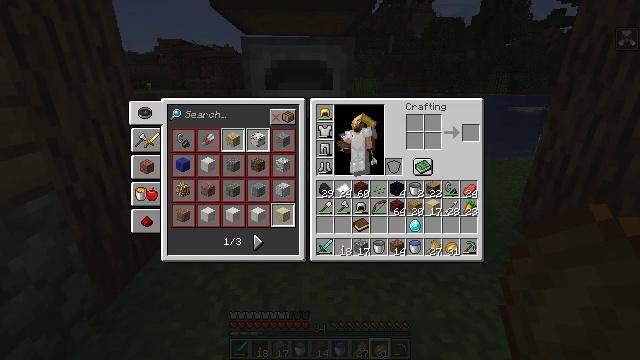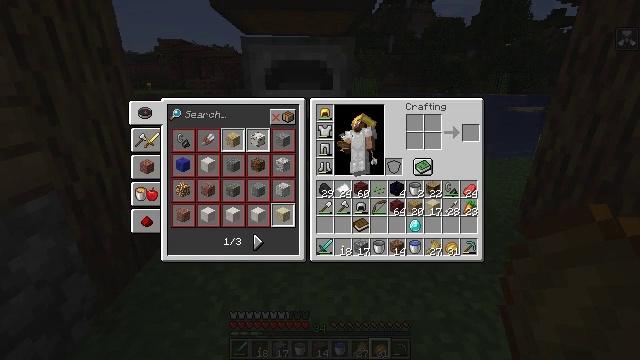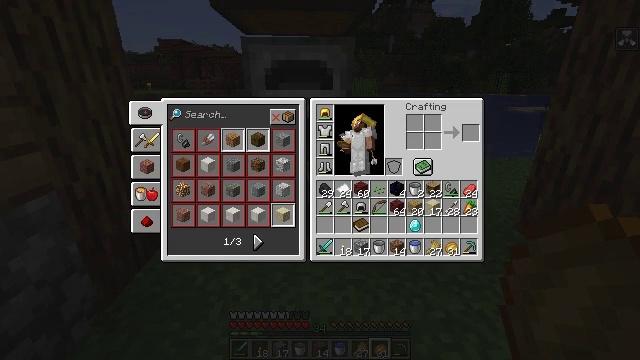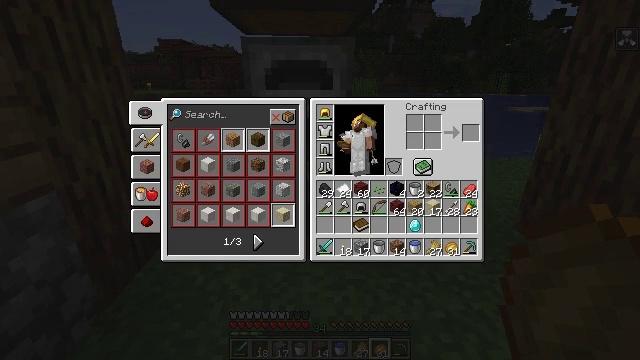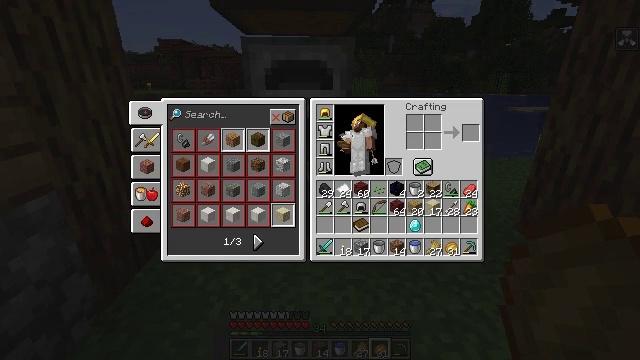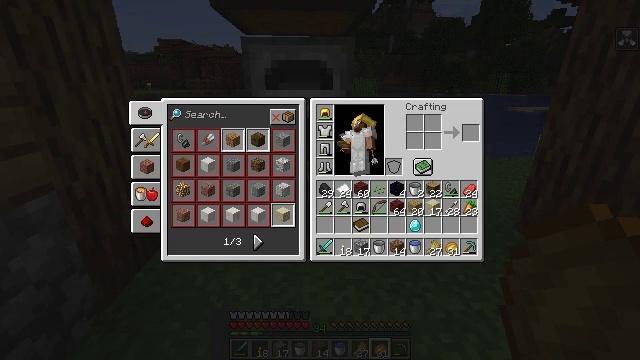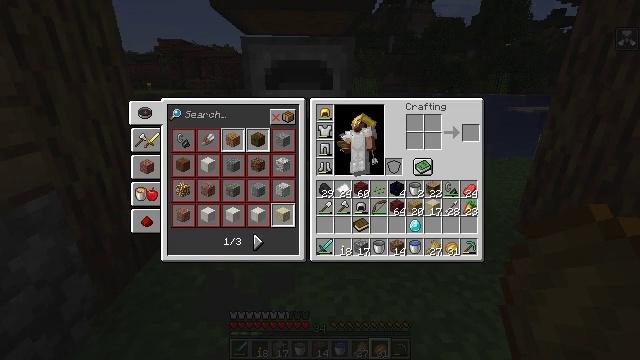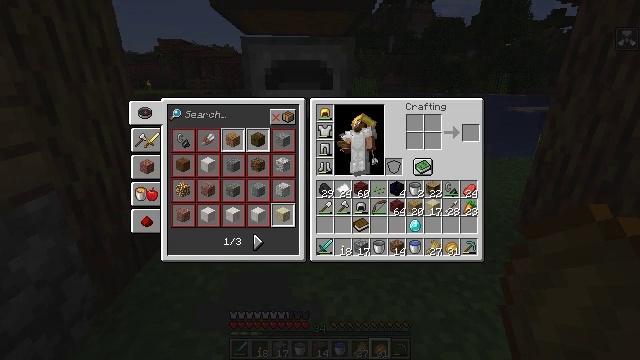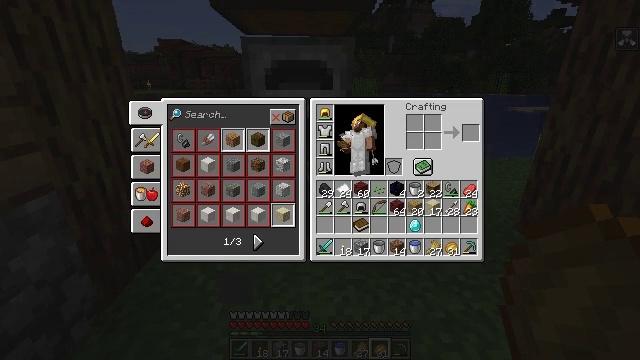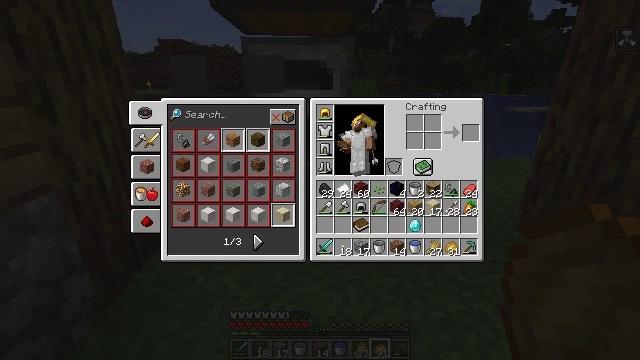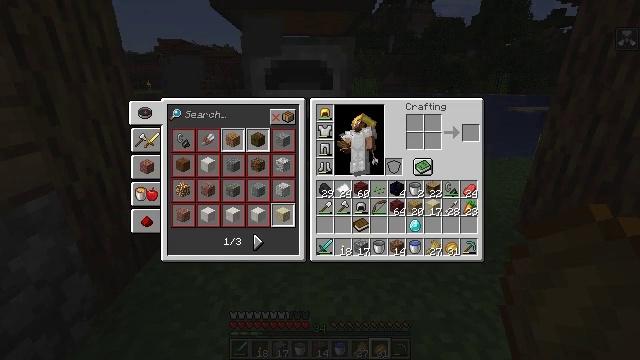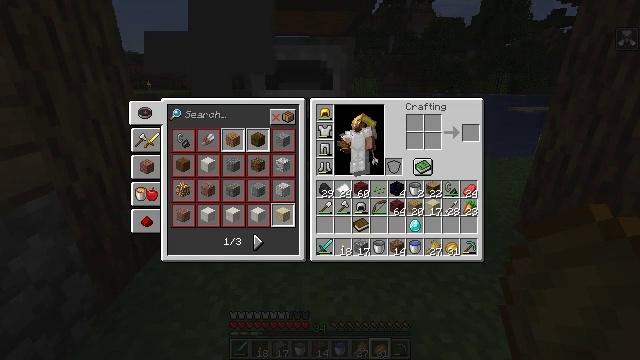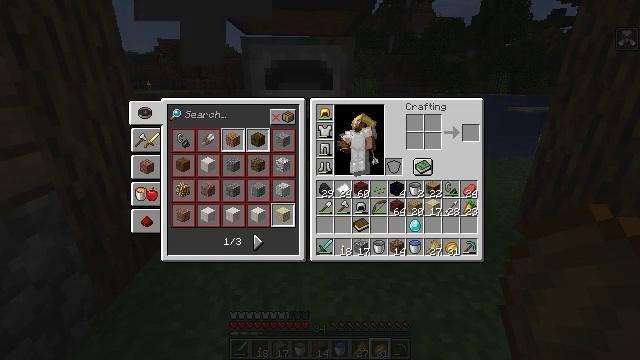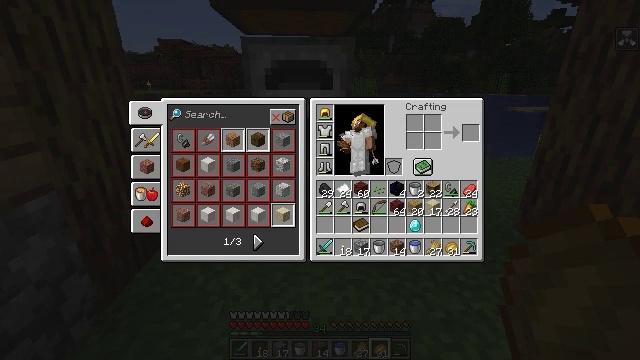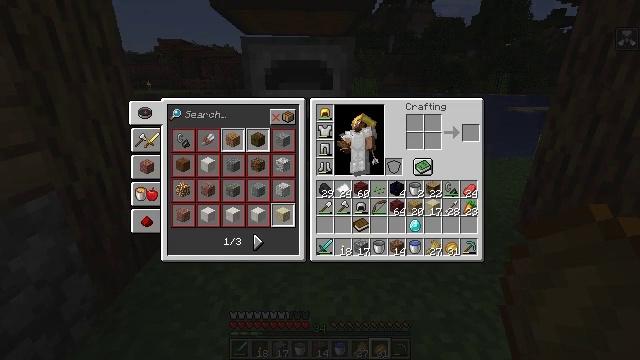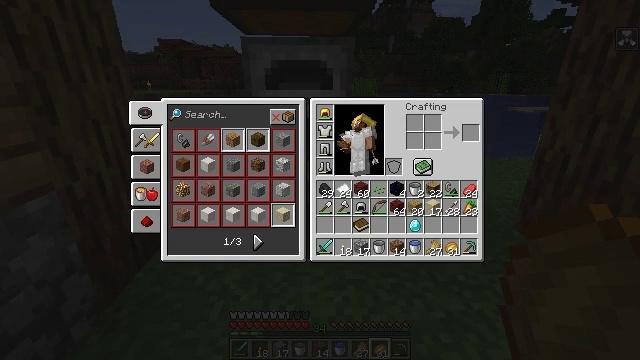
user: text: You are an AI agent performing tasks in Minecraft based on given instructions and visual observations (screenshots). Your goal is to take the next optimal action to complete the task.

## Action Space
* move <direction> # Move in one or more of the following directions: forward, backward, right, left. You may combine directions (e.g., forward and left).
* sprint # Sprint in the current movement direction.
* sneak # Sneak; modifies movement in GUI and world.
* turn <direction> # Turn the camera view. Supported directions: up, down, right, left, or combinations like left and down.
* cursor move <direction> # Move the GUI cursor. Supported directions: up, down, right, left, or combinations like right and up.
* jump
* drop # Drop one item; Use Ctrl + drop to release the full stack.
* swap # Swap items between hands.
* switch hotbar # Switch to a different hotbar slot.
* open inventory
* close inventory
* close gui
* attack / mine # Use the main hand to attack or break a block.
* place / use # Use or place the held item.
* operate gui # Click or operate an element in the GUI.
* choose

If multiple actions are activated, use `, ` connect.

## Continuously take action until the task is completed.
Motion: motion action
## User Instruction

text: Open a crafting table to create the enchanting table.
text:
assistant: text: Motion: no_op
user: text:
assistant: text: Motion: no_op
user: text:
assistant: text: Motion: no_op
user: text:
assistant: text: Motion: no_op
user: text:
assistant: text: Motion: no_op
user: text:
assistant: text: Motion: no_op
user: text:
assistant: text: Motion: no_op
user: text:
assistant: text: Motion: no_op
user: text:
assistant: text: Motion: no_op
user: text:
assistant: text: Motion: no_op
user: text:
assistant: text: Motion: no_op
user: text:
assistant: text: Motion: no_op
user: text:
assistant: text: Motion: no_op
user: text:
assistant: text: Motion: no_op
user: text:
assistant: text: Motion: no_op
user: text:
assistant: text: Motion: no_op
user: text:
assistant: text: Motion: no_op
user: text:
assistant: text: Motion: no_op
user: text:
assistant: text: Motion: no_op
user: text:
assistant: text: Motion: no_op
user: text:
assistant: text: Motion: no_op
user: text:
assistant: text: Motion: no_op
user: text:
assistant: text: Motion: no_op
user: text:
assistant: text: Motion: no_op
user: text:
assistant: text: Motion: no_op
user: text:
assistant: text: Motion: no_op
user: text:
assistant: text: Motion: no_op
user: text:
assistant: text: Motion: no_op
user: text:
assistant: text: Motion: no_op
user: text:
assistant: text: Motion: no_op